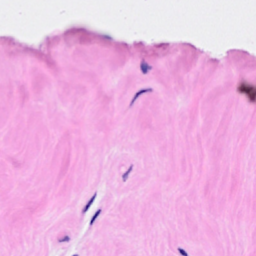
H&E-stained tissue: Breast